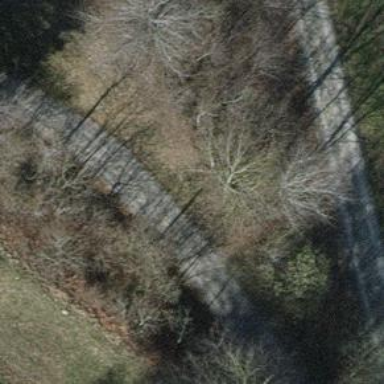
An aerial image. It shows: Compacted track with grade2 surface.